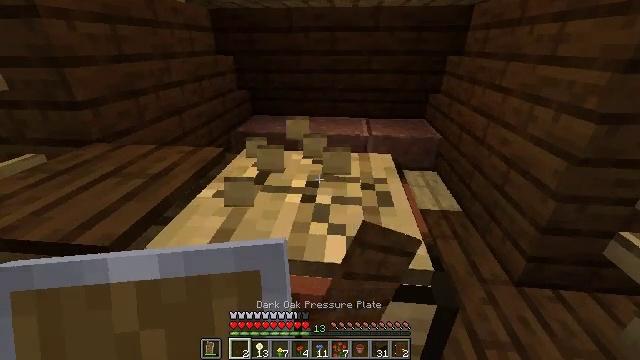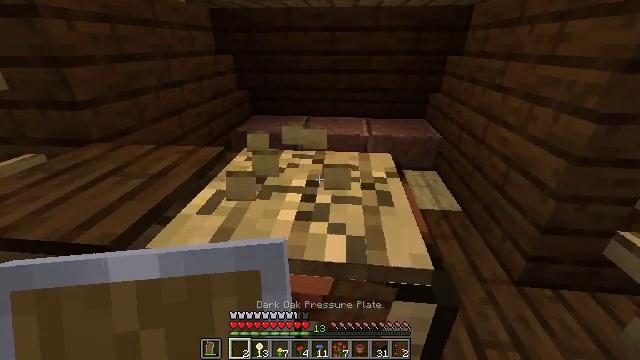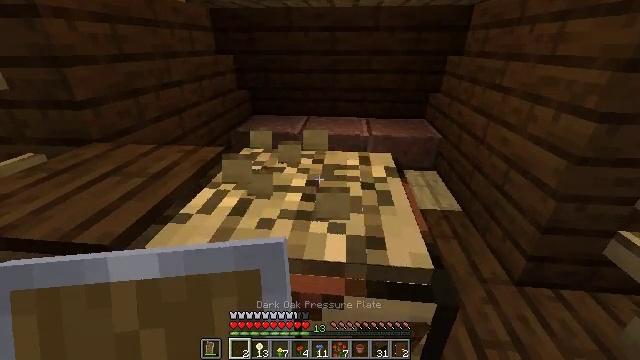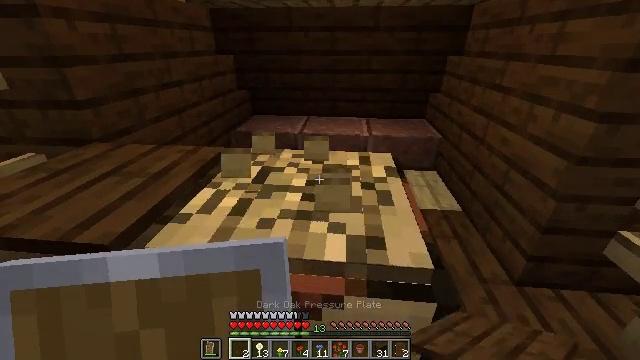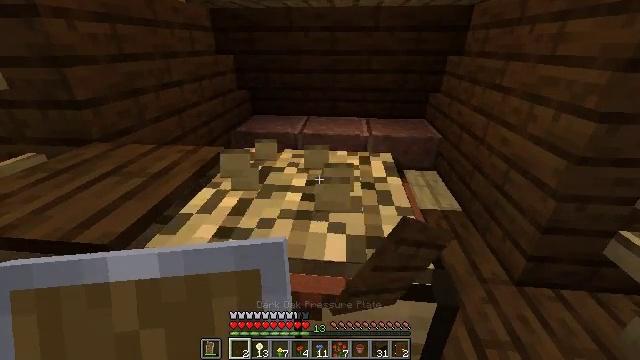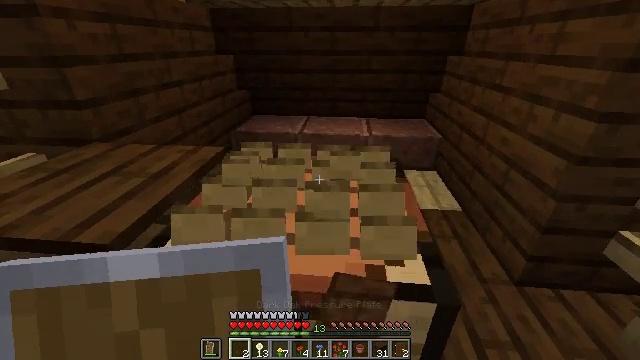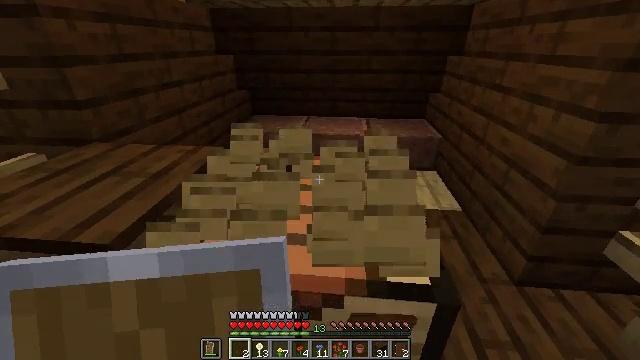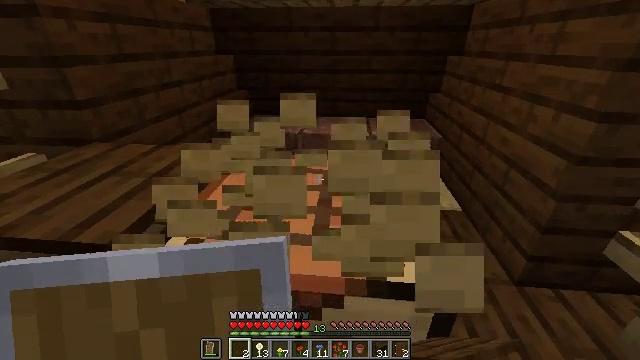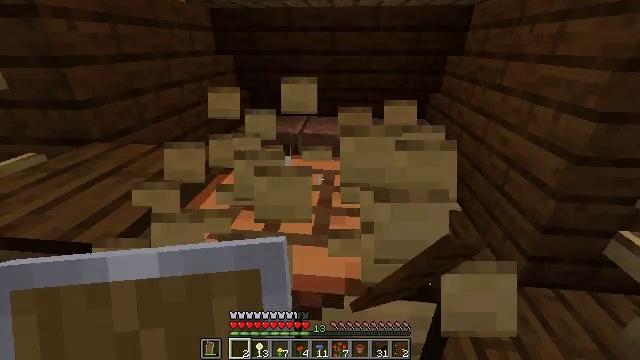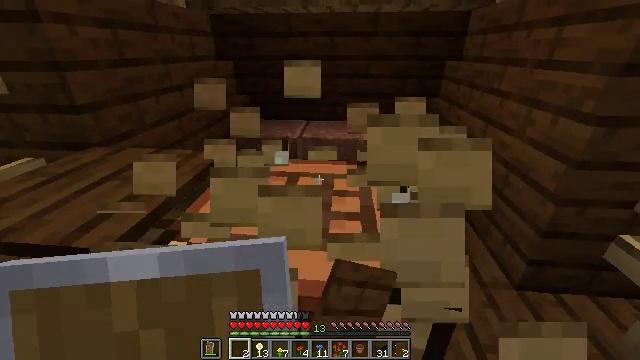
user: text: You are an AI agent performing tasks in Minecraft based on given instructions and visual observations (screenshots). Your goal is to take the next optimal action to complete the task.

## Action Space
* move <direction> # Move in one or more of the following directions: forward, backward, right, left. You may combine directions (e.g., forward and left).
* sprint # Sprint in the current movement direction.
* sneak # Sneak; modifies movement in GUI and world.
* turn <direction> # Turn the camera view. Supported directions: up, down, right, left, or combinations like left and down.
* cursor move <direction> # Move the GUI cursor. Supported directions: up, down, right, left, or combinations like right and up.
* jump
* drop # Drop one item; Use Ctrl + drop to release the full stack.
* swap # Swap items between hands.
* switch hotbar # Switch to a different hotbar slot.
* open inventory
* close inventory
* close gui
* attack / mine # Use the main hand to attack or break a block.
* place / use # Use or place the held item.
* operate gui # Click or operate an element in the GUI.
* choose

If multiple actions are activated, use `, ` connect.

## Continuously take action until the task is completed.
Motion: motion action
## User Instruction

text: Remove the oak pressure plate from the ground.
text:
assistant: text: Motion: attack / mine
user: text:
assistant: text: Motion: attack / mine
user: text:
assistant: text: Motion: attack / mine
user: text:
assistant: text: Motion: attack / mine
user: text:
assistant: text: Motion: attack / mine
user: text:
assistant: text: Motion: attack / mine
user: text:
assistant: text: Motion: attack / mine
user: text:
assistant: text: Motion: attack / mine
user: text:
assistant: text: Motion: sneak, attack / mine
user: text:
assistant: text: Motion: sneak, attack / mine